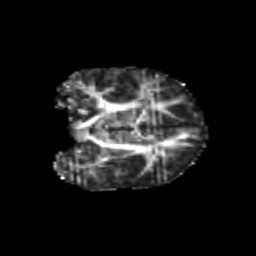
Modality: FA
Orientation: coronal
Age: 6
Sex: male
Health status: healthy